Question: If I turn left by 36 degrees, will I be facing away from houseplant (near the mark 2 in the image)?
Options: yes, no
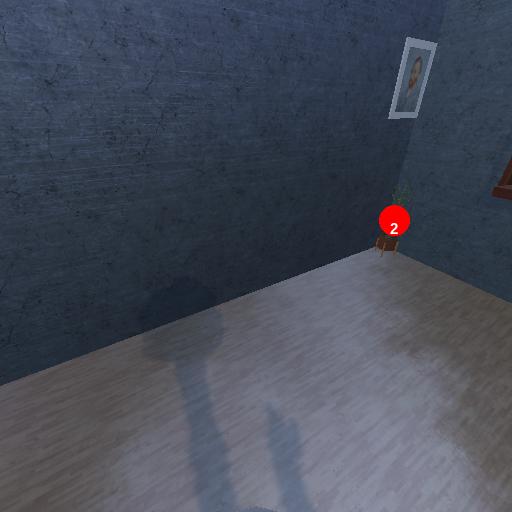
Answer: yes